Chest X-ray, AP view. Patient: 44 years old, sex F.
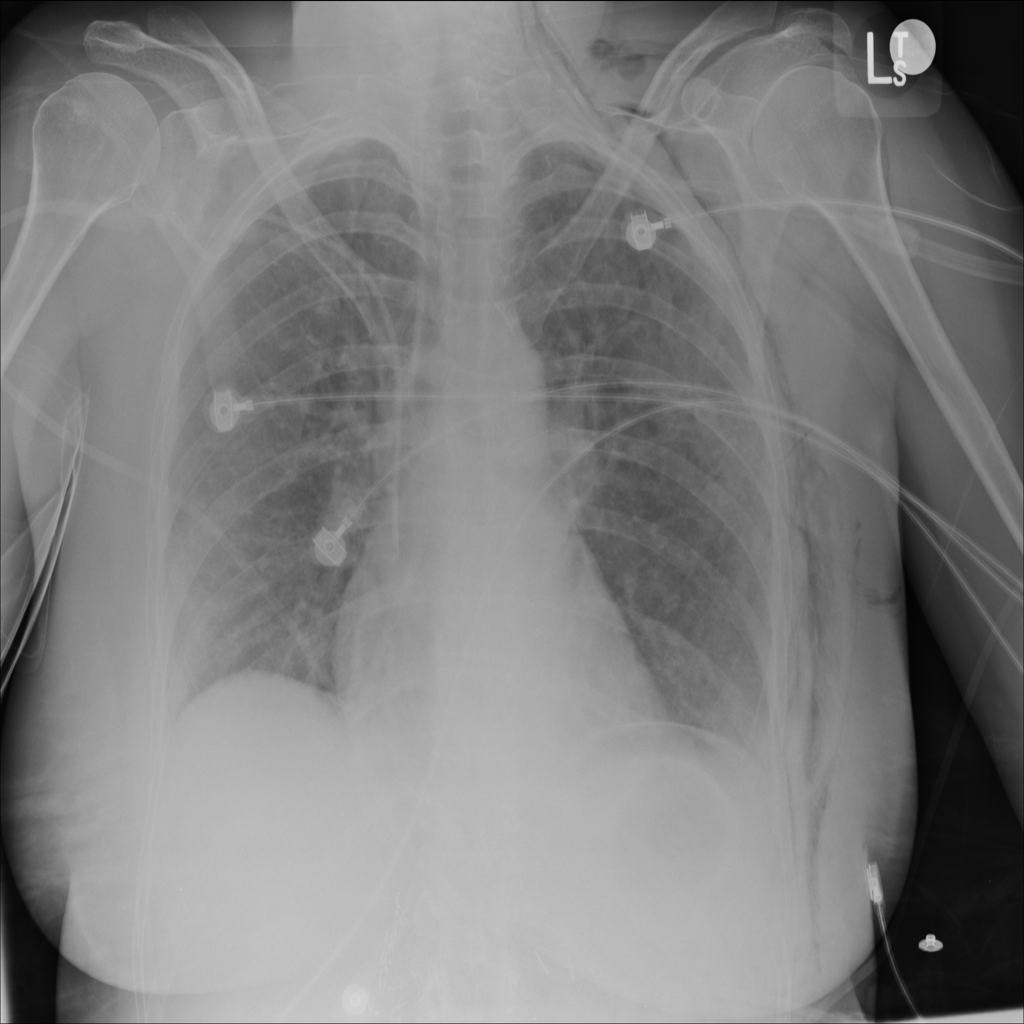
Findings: Emphysema